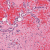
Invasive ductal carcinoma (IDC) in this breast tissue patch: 1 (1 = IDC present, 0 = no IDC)